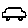
Label: car